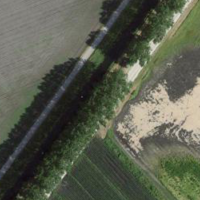
EUNIS habitat code: 52
Species observed at this site:
Cyperus esculentus